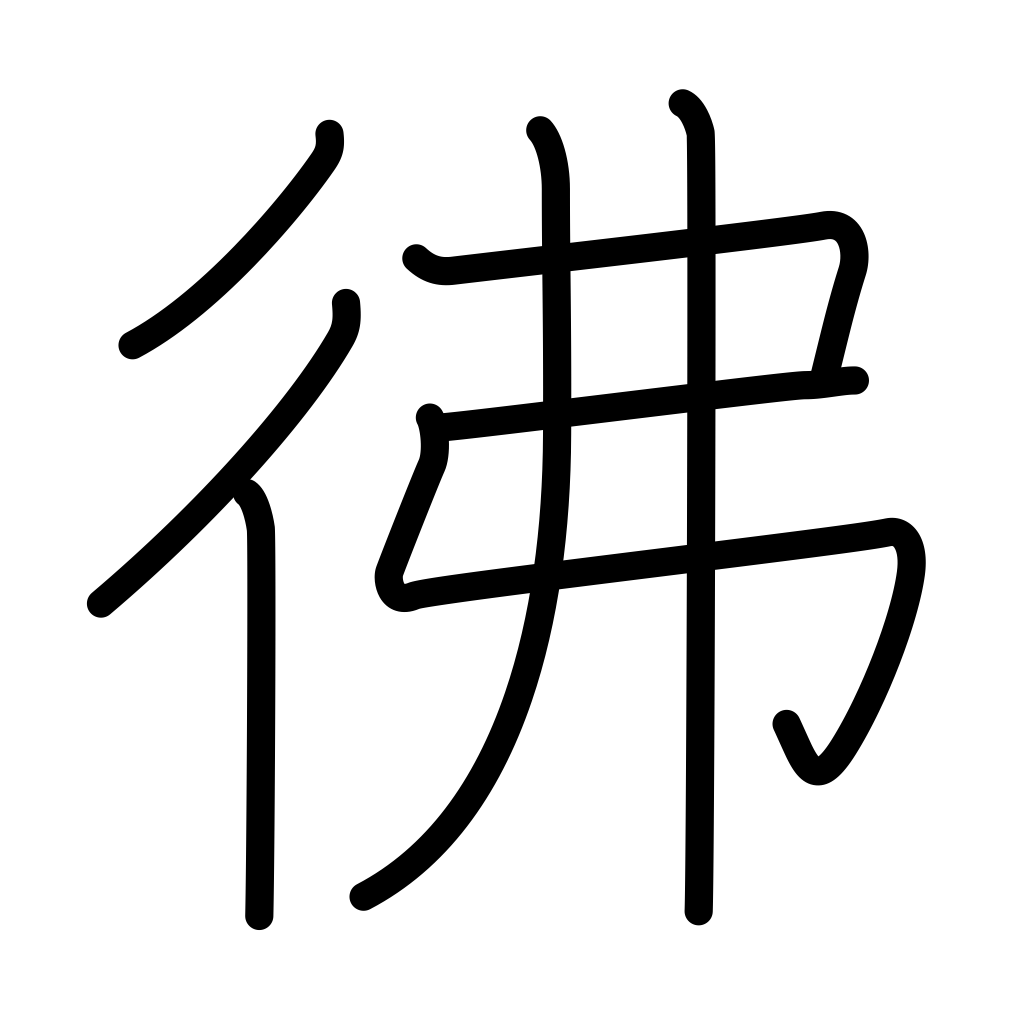
Meaning: dimly